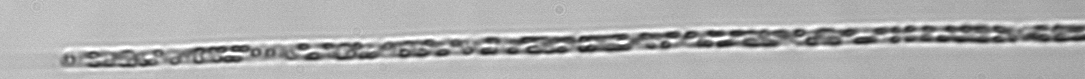
Label: Dactyliosolen_fragilissimus